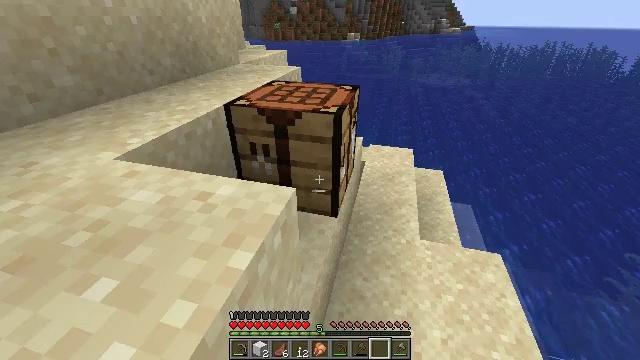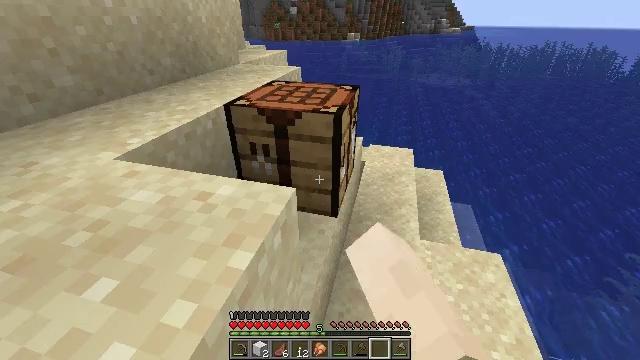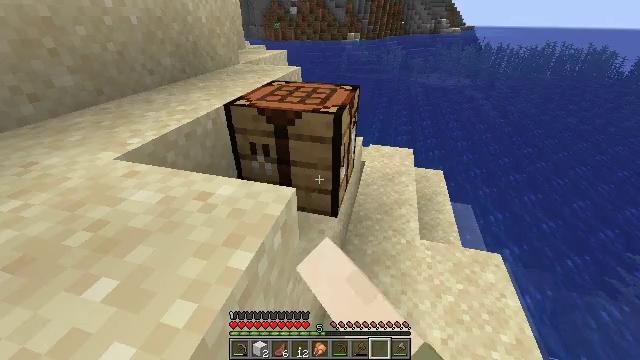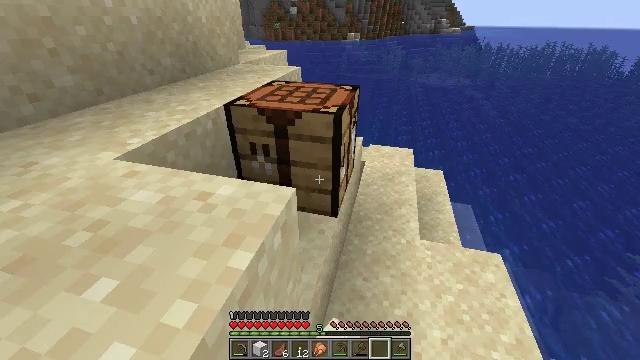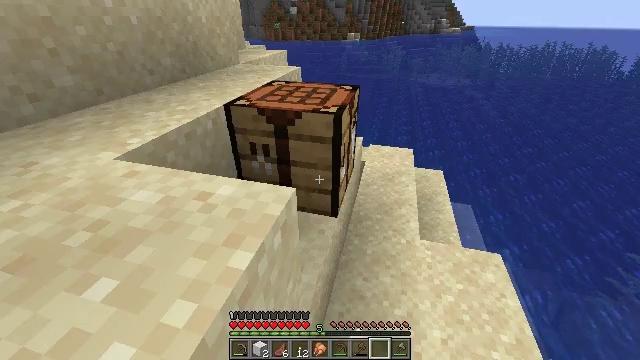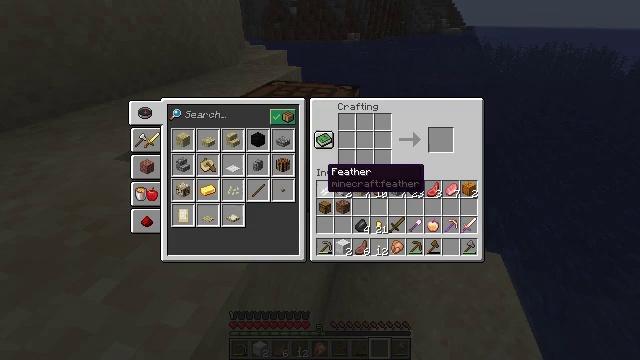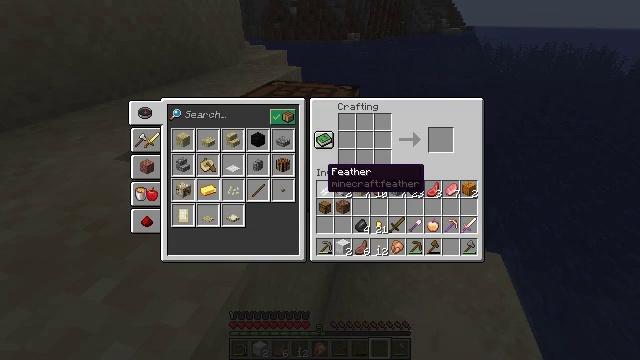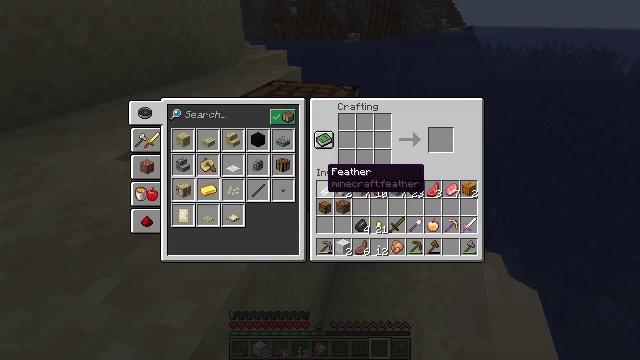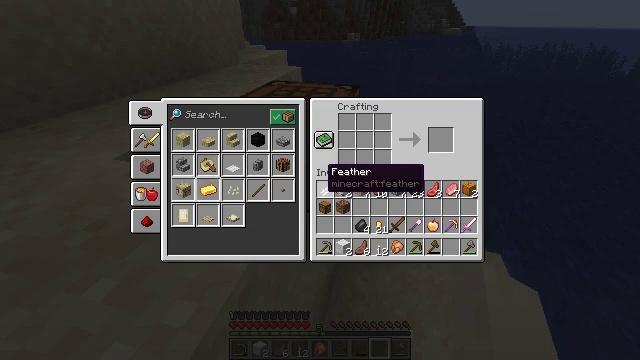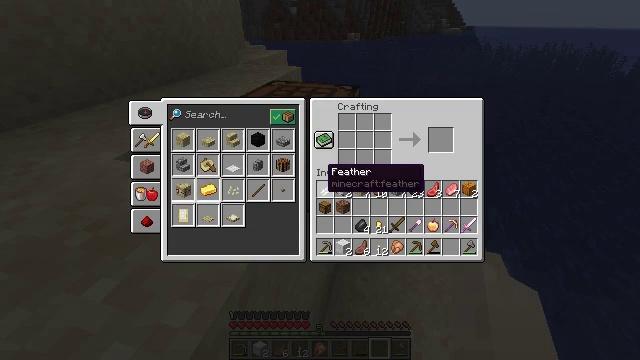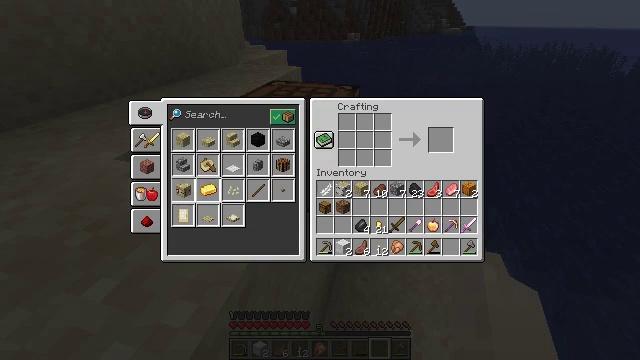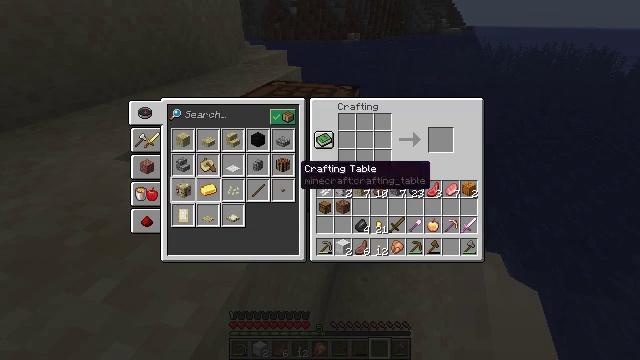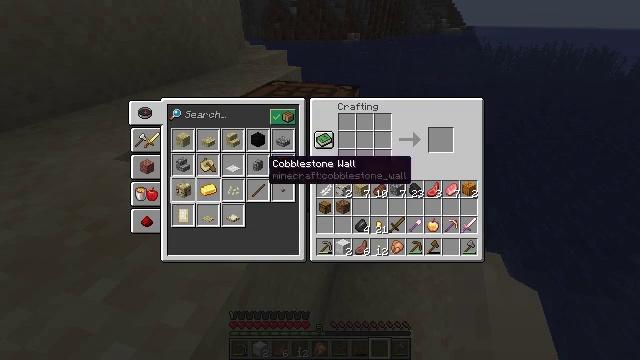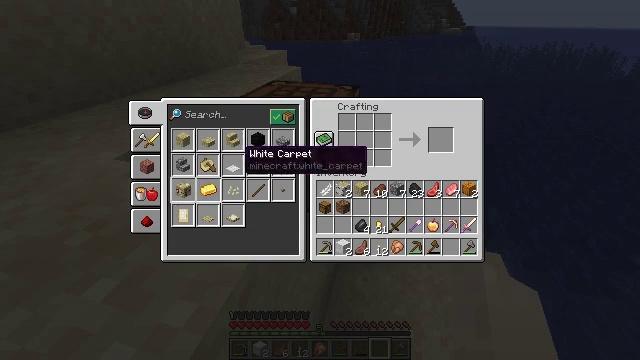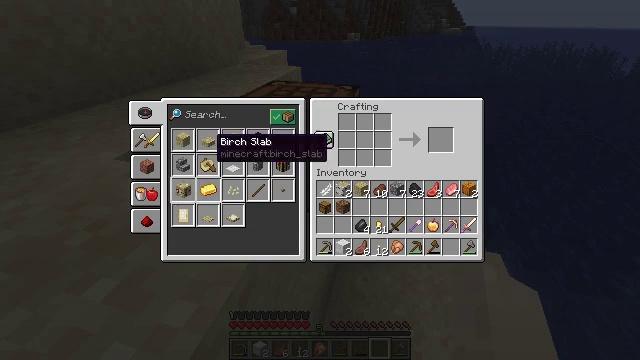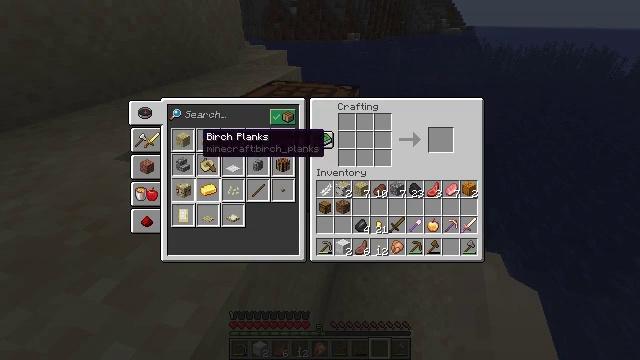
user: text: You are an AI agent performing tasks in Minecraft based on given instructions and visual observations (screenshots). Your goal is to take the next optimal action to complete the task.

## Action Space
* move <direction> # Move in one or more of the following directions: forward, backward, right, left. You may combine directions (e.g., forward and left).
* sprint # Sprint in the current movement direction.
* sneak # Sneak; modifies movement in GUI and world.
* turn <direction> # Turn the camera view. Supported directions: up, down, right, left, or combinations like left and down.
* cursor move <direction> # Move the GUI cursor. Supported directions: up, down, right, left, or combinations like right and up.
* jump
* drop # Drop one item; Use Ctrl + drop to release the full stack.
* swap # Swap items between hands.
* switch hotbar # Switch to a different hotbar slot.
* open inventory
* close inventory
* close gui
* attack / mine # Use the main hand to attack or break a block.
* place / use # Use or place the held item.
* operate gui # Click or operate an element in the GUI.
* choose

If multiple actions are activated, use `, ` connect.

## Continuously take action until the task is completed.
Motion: motion action
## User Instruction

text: Construct a birch boat on the crafting table.
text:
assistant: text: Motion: use / place
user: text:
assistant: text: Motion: no_op
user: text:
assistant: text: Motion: no_op
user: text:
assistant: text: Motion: no_op
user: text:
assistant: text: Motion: open gui
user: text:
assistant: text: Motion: no_op
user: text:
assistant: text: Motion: no_op
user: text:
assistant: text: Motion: no_op
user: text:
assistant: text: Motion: no_op
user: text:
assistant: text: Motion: cursor move left
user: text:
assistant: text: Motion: cursor move left
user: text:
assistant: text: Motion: cursor move left
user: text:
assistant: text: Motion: cursor move left and up
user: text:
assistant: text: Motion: cursor move left and up
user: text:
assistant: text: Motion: cursor move left
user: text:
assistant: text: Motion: no_op
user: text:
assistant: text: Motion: no_op
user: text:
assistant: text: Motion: no_op
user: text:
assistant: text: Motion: no_op
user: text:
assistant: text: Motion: cursor move left
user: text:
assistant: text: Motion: no_op
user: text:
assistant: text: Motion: no_op
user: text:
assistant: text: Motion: cursor move right
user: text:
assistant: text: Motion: cursor move right and down
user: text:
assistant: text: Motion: no_op
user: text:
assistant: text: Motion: no_op
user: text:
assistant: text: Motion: no_op
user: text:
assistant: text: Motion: no_op
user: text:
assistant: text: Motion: no_op
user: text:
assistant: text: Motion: operate gui